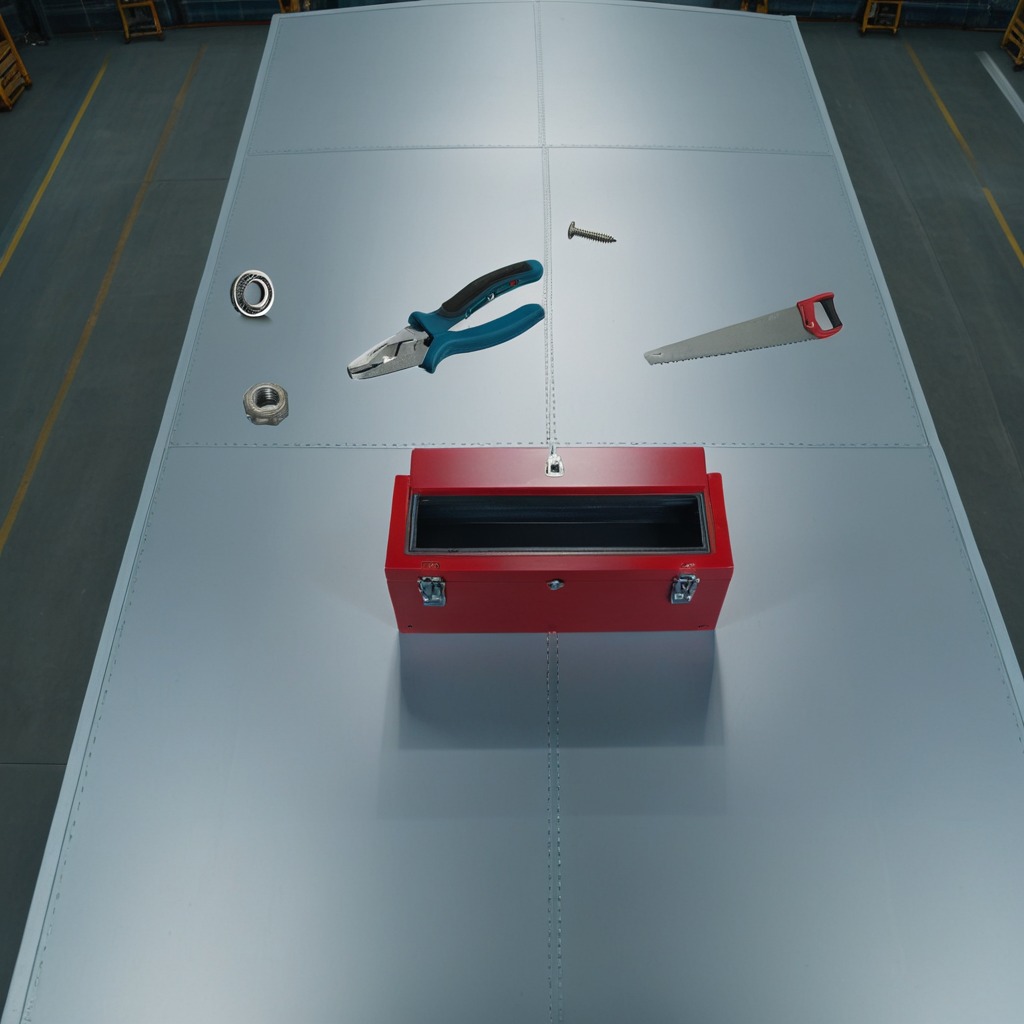
A ball bearing, a machine screw, pliers, a saw, and a nut are lying on the toolbox surface.